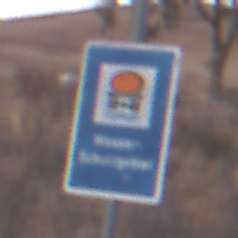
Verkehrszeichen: Wasserschutzgebiet
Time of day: SunriseSunset
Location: Outdoor (Suburban)
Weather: PartlyCloudy
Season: NotSpecified
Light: Natural